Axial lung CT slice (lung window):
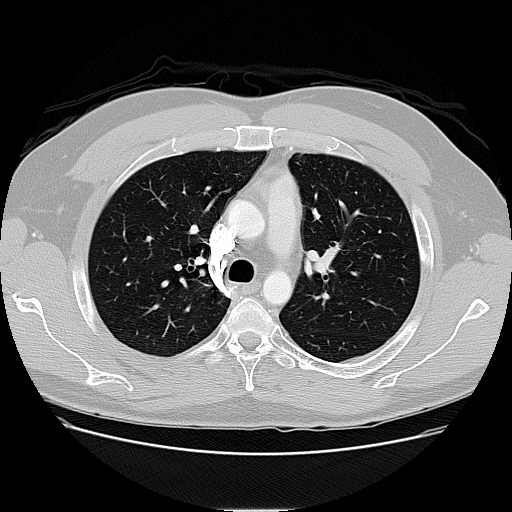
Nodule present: no